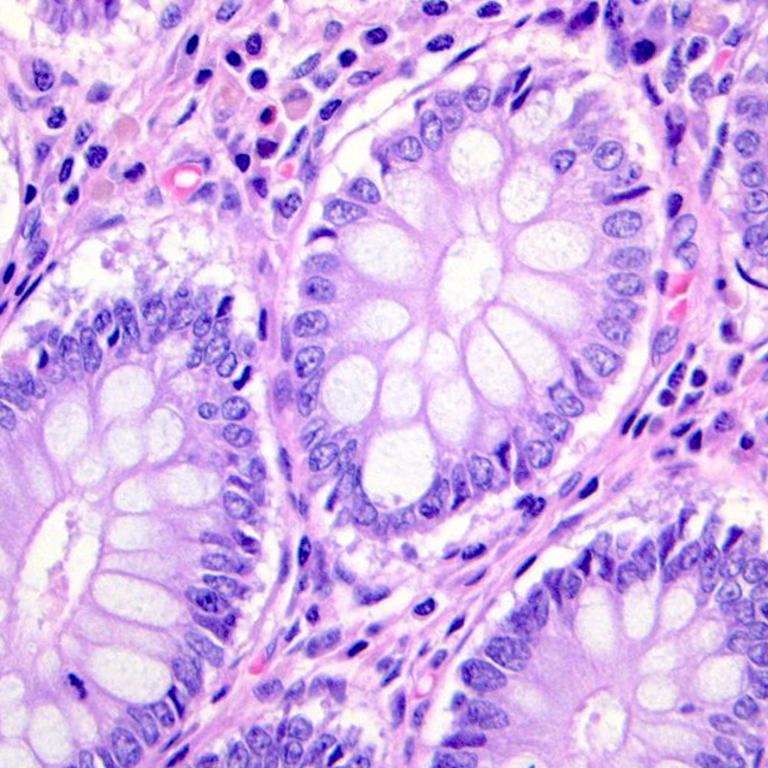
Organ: colon
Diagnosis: benign